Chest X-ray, PA view. Patient: 15 years old, sex M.
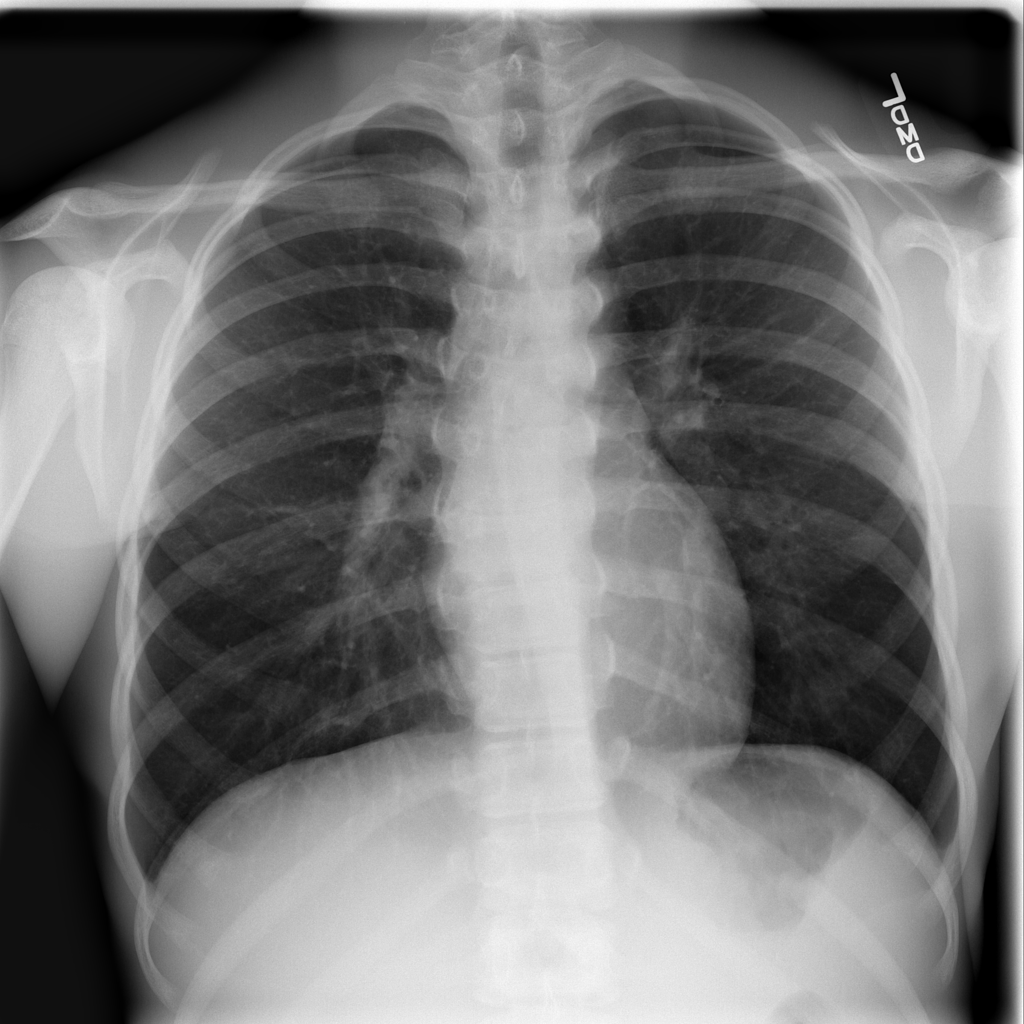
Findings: No Finding